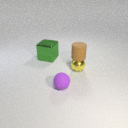
small yellow metal sphere to the right of small purple rubber sphere